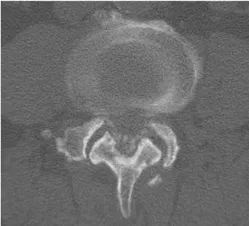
Advanced imaging findings on presentation. L3-4 axial. Cuts from a subsequent CT with similar findings.
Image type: radiology (ct)